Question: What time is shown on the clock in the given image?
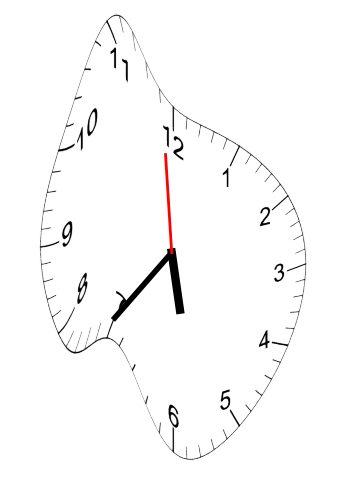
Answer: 05:35:59